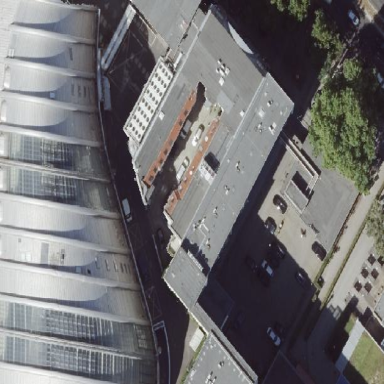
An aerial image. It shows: Office building.